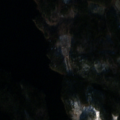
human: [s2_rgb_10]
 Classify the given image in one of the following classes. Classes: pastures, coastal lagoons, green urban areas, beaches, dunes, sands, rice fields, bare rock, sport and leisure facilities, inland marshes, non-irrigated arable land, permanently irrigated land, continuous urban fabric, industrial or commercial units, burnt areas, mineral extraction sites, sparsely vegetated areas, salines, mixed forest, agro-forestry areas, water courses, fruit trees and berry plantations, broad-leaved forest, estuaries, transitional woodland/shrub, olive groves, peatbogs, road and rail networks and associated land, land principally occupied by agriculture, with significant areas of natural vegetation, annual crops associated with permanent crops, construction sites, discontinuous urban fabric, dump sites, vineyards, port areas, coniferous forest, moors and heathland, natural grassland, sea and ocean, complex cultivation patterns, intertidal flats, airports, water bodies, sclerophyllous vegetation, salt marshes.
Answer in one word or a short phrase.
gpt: coniferous forest, mixed forest, water bodies